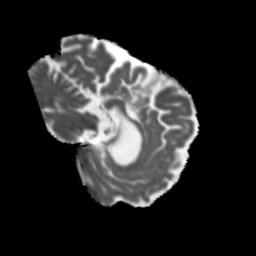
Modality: MD
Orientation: sagittal
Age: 79
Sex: female
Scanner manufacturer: siemens
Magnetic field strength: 3 T
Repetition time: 5.47 s
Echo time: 0.0854 s